Question: Hi im learning about REST API and used this link <URL> . And i have developed a small API . Following is my controller
'''
public class FileController : ApiController
{
[HttpGet]
public List<files> get()
{
DBQuery k = new DBQuery();
List<files> listOfFiles = k.GetAll();
return listOfFiles;
}
[HttpPost]
public int get(int v)
{
return (v);
}
'''
having two methods namely and and by using the below url i can access the method
'''
http://localhost:53081/api/File
'''
but when i give 'http://localhost:53081/api/File/1' this i can access method . Still im getting the methods result
what went wrong in my code . Kindly help me . im new to this
if i cal the method im still getting the methods result on my screen
what went wrong

and for this 'http://localhost:53081/api/File/1' also im getting and i have used REST Client plugin to post the url
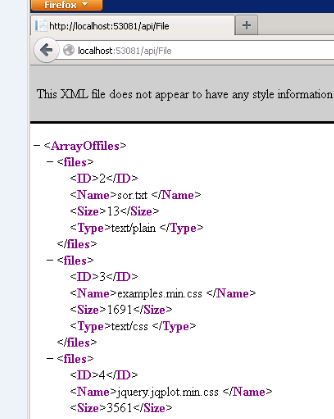
Answer: You might be best to rename your methods like so
'''
[HttpGet]
public List<File> Get()
{
return myFileClass.MyMethodThatReturnsAListOfFiles;
}
[HttpGet]
public File Get(int id)
{
return myFileClass.MyMethodThatReturnsASpecificFile(id);
}
'''
The upload method you have is a bit confusing as it should really take in a File object and be restricted to only use the HttpPost method. Youd need to use a rest client (plugin for chrome, or use Fiddler) to get this to work, but stick with the pattern above and you'll be ok.
My guess at a method to replace your upload method is
'''
[HttpPost]
public File Post(File uploadedFile)
{
return myFileClass.MyMethodThatSavesAFileAndReturnsItWithANewId(uploadedFile);
}
'''